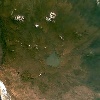
Label: land